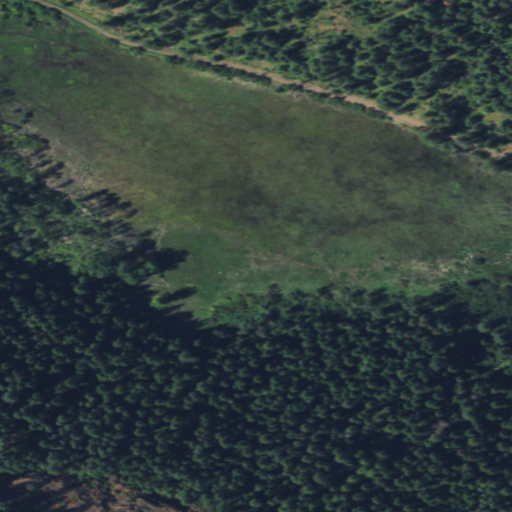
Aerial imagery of plain(s) in Washington named Peppermint Meadows containing evergreen forest, herbaceous wetlands, woody wetlands, and shrub